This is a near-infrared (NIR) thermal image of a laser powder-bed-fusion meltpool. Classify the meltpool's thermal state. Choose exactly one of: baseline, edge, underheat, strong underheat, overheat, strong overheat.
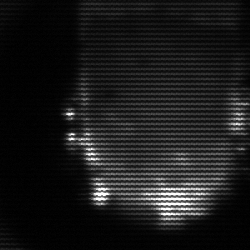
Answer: baseline